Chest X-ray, AP view. Patient: 67 years old, sex F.
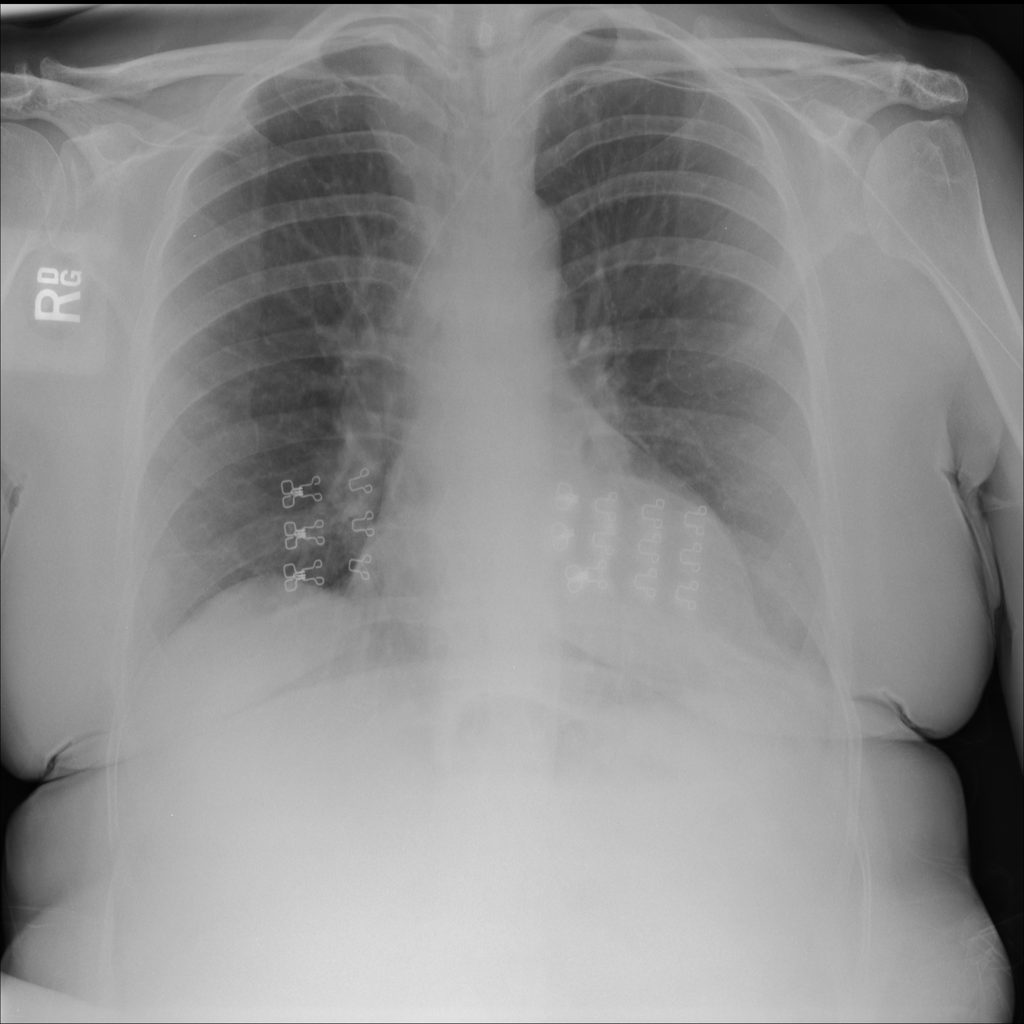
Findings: No Finding